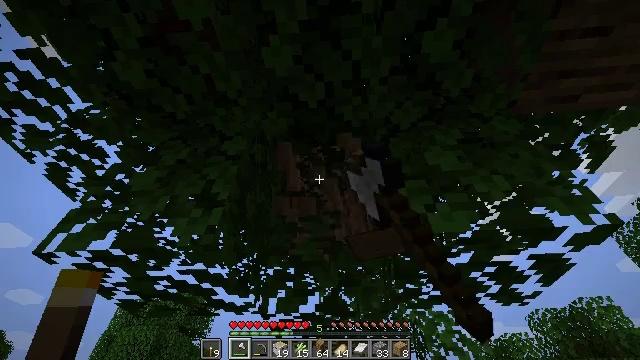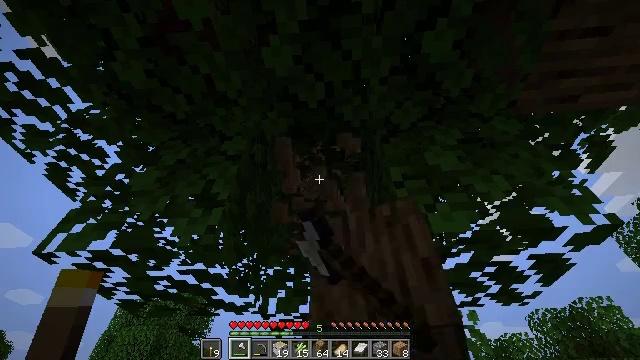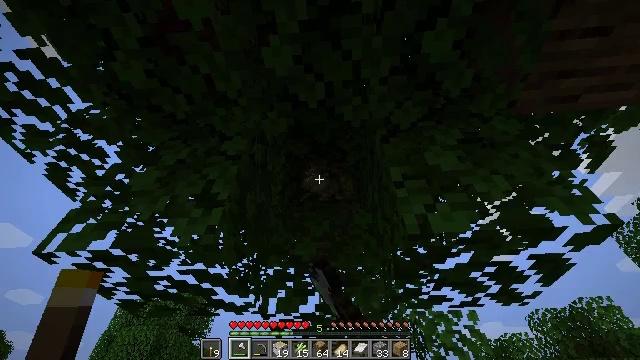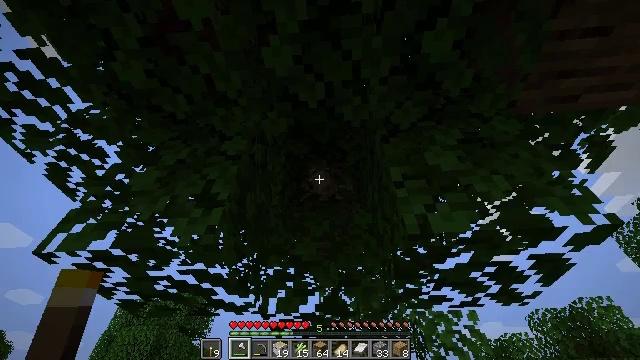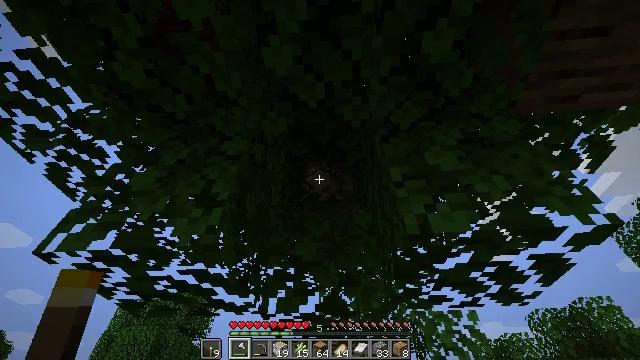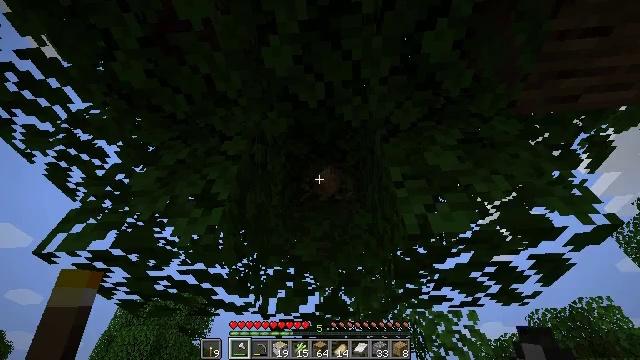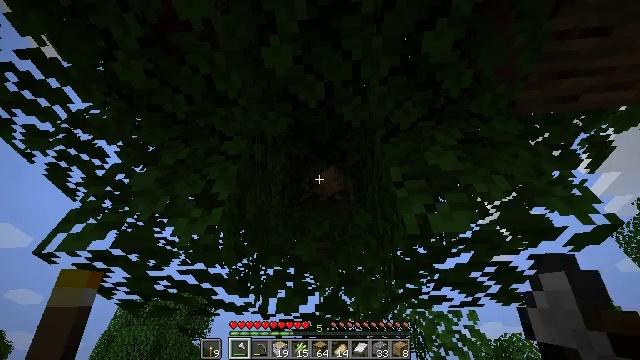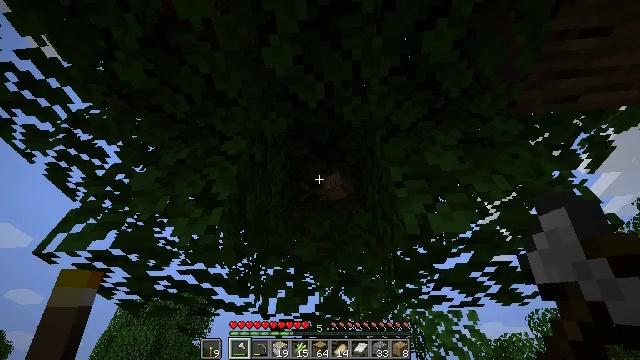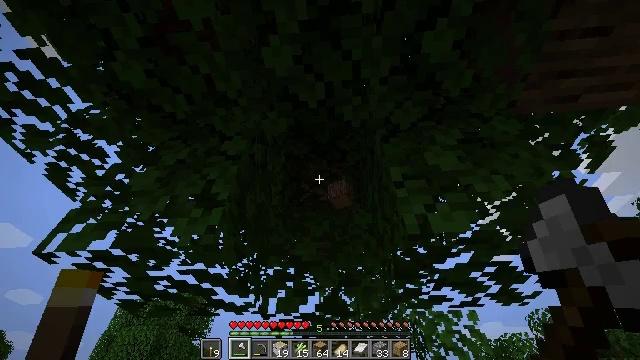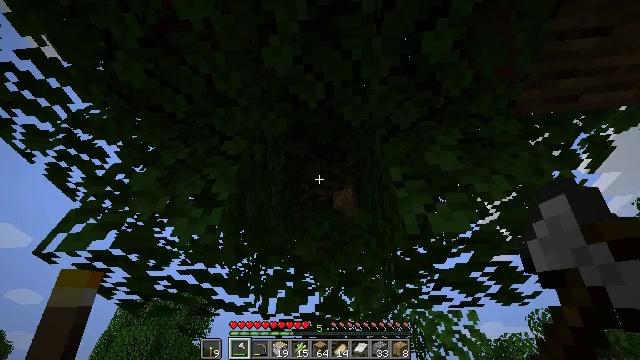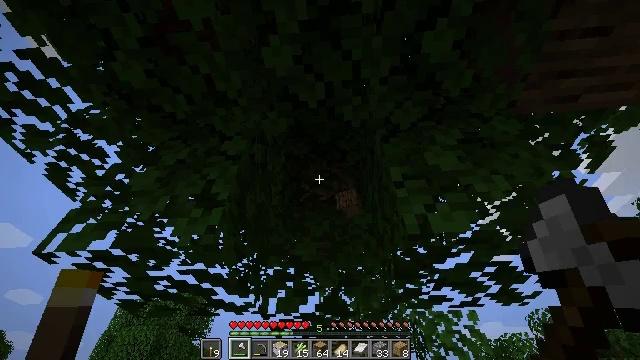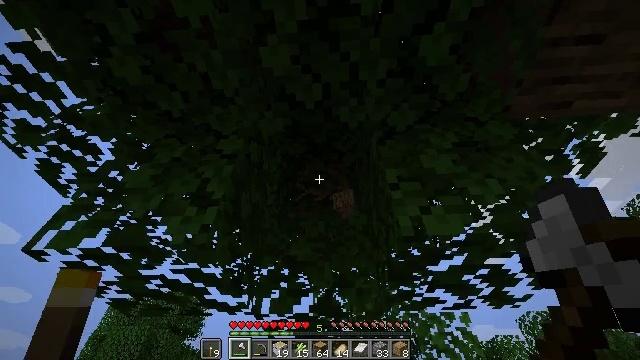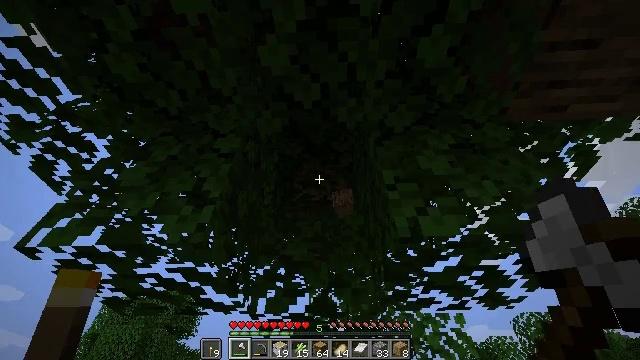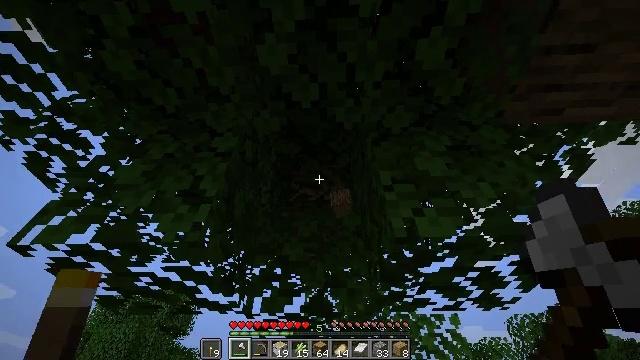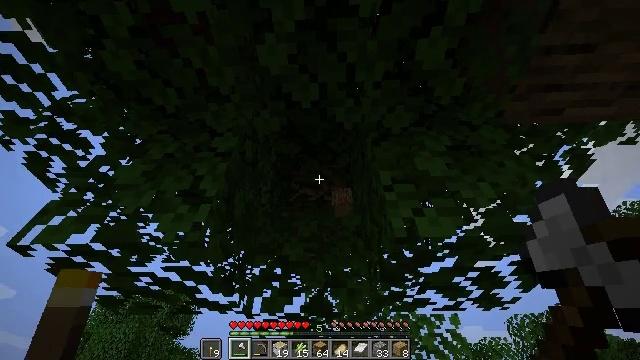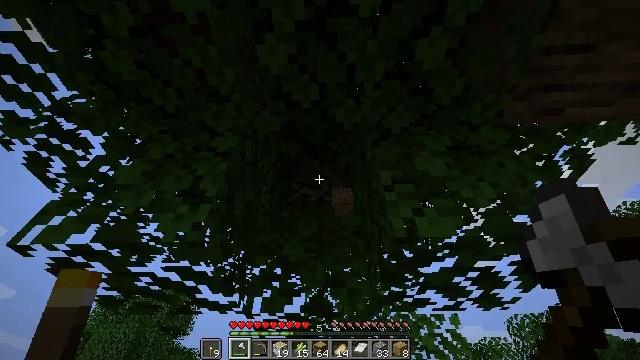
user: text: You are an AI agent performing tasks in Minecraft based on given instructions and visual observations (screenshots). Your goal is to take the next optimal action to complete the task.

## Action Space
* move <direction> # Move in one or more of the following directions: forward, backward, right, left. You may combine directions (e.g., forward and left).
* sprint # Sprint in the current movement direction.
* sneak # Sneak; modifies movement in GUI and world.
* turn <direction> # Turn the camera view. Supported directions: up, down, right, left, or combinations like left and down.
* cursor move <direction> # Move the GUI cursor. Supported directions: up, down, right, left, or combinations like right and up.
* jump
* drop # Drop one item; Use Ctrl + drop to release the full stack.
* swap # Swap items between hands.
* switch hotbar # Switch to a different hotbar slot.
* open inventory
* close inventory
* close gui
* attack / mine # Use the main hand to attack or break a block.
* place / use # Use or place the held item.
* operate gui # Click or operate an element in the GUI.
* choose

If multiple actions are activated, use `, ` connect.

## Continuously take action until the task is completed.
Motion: motion action
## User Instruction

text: Break oak leaves from the trees.
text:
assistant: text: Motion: sneak, attack / mine
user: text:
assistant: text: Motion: sneak
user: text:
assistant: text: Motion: sneak
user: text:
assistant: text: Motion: sneak
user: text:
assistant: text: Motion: sneak
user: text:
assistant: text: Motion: sneak
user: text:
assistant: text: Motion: sneak
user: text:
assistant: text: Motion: sneak
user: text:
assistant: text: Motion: sneak
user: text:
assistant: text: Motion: sneak
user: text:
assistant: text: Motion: sneak, turn right
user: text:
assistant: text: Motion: sneak
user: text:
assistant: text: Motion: sneak
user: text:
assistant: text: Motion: sneak
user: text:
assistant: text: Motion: sneak
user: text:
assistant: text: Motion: sneak
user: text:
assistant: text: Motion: sneak
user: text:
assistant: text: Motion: sneak
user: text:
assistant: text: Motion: sneak
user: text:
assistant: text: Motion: sneak
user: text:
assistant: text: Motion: move forward, sneak
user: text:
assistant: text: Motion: move forward, sneak
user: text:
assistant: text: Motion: move forward, sneak
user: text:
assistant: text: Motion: move forward, sneak, turn left and down
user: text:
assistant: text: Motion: move forward, sneak, turn left and down
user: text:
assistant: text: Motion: move forward, sneak, turn down, attack / mine
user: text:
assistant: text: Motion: move forward, sneak, attack / mine
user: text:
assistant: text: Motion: move forward, sneak, attack / mine
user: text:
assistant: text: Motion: move forward, sneak, attack / mine
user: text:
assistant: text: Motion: move forward, sneak, attack / mine